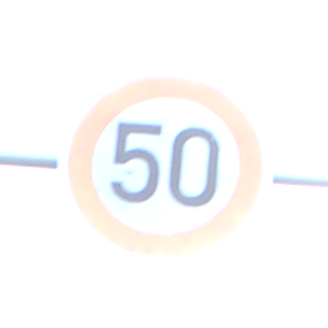
Verkehrszeichen: Geschwindigkeit50
Umgebung: Outdoor, Nature
Tageszeit: MorningAfternoon
Wetter: PartlyCloudy
Licht: Natural
Jahreszeit: NotSpecified
Kontrast: MediumContrast